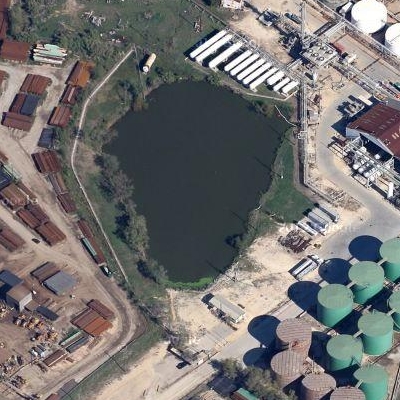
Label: RiverLake